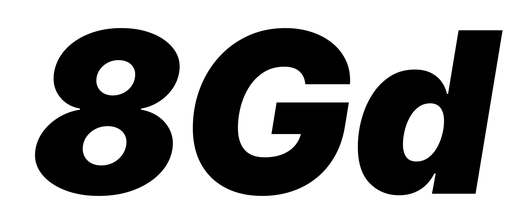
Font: Inter-Italic_Black_Italic